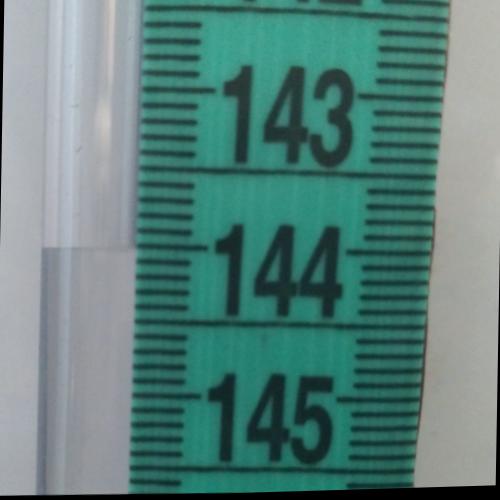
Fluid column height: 144.0 cm